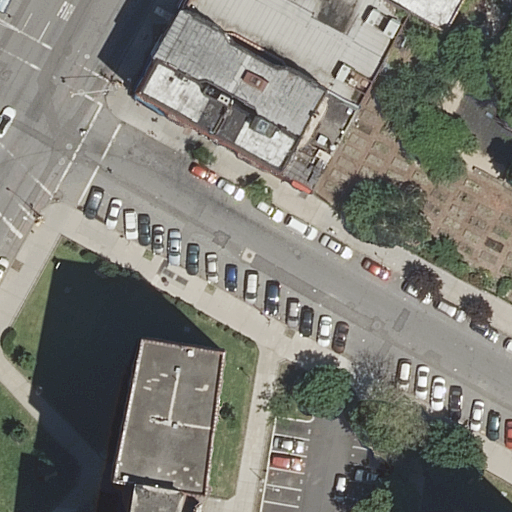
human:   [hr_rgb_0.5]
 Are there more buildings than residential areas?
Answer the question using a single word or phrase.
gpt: yes

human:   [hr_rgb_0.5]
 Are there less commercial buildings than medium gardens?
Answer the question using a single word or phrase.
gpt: no

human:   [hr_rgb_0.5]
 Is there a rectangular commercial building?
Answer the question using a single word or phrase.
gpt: no

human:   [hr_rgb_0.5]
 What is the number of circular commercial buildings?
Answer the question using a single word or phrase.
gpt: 0

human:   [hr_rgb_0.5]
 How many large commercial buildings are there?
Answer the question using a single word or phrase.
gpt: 0

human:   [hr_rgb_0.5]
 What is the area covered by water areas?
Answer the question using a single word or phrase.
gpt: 0m2

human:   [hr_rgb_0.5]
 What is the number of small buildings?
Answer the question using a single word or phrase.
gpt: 1

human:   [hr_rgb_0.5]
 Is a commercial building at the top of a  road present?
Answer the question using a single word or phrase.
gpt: no

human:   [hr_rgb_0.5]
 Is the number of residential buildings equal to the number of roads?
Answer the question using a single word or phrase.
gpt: no

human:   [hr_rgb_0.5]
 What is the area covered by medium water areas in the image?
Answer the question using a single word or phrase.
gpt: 0m2

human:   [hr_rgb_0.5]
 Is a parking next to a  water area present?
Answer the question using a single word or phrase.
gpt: no

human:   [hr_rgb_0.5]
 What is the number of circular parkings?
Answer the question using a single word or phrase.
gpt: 0

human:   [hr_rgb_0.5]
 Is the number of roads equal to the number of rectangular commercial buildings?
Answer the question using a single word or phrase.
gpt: no

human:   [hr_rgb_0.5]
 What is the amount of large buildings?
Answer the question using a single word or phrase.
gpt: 1

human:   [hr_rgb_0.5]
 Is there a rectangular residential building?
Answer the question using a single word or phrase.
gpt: yes

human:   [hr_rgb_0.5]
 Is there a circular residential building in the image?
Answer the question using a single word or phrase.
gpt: no

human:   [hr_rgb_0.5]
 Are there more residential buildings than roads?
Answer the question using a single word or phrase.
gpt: no

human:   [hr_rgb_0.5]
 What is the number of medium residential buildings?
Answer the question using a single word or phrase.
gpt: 4

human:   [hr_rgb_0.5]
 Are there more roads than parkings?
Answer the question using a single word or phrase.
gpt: yes

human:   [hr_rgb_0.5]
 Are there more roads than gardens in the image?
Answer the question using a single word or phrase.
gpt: yes

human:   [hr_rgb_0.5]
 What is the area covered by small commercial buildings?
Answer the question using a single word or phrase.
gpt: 0m2

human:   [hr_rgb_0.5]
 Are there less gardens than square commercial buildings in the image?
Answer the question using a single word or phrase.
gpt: no

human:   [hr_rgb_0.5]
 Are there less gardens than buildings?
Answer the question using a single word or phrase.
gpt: yes

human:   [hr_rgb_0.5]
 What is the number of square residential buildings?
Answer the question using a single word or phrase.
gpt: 0

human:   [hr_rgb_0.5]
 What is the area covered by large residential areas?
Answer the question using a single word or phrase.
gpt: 3538m2

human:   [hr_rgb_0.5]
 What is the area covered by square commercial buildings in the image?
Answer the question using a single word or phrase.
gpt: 0m2

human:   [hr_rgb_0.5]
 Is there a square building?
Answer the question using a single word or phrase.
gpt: no

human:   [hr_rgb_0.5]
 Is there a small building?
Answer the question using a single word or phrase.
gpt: yes

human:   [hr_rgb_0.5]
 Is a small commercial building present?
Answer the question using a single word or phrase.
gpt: no

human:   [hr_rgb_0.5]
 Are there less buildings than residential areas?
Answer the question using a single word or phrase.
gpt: no

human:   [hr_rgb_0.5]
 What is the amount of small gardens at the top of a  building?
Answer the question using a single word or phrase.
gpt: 0

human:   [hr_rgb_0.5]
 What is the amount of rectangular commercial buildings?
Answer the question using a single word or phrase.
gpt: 0

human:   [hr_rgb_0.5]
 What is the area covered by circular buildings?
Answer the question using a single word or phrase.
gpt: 0m2

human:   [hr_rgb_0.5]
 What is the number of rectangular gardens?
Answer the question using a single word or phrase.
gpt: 0

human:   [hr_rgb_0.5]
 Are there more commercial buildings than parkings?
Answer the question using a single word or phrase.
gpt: no

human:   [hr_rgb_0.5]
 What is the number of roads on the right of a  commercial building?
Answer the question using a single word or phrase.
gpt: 0